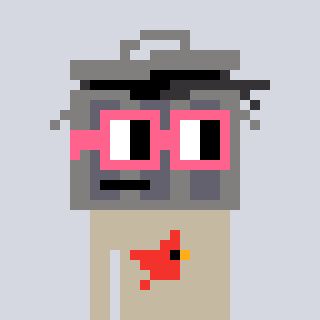
a pixel art character with square pink glasses, a trashcan-shaped head and a bege-colored body on a cool background